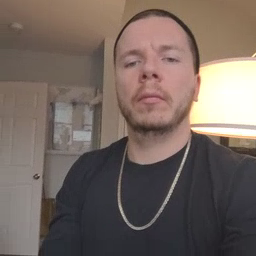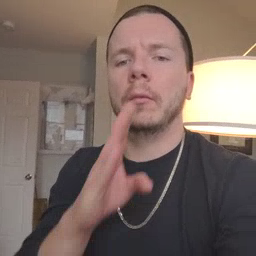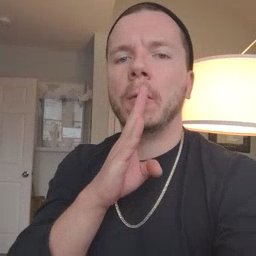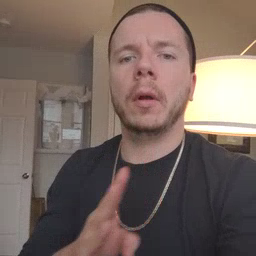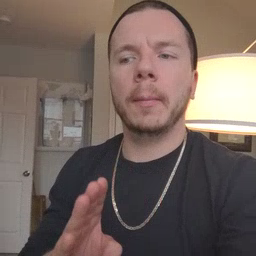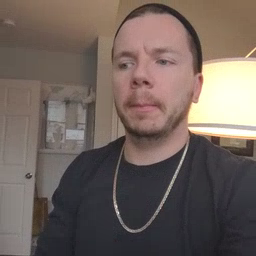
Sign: quiet